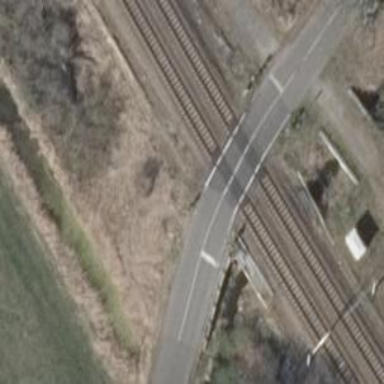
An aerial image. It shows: Level crossing with lights and saltire markings.